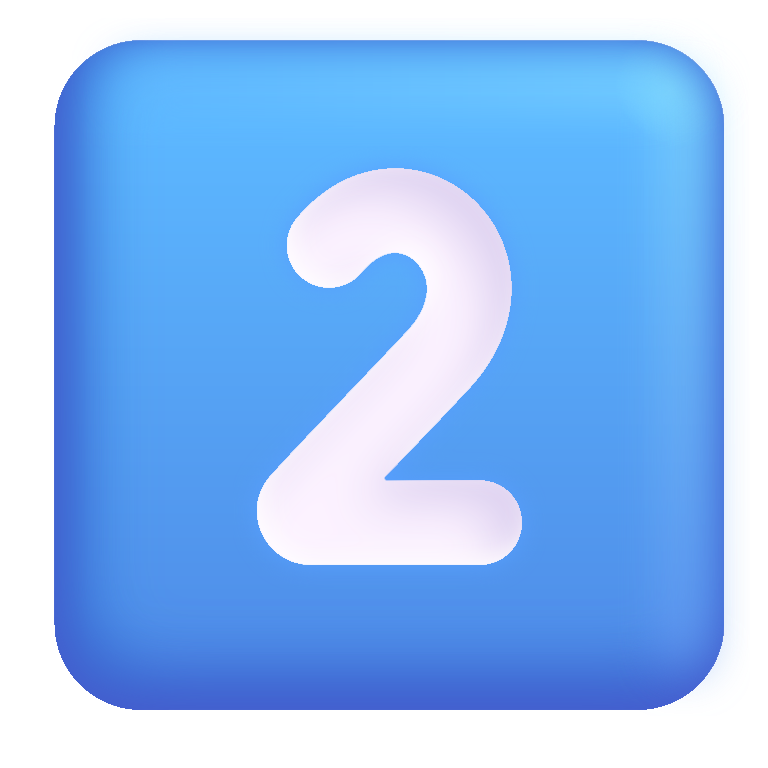
keycap 2 color